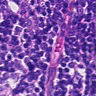
Metastatic tissue present: no